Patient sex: M
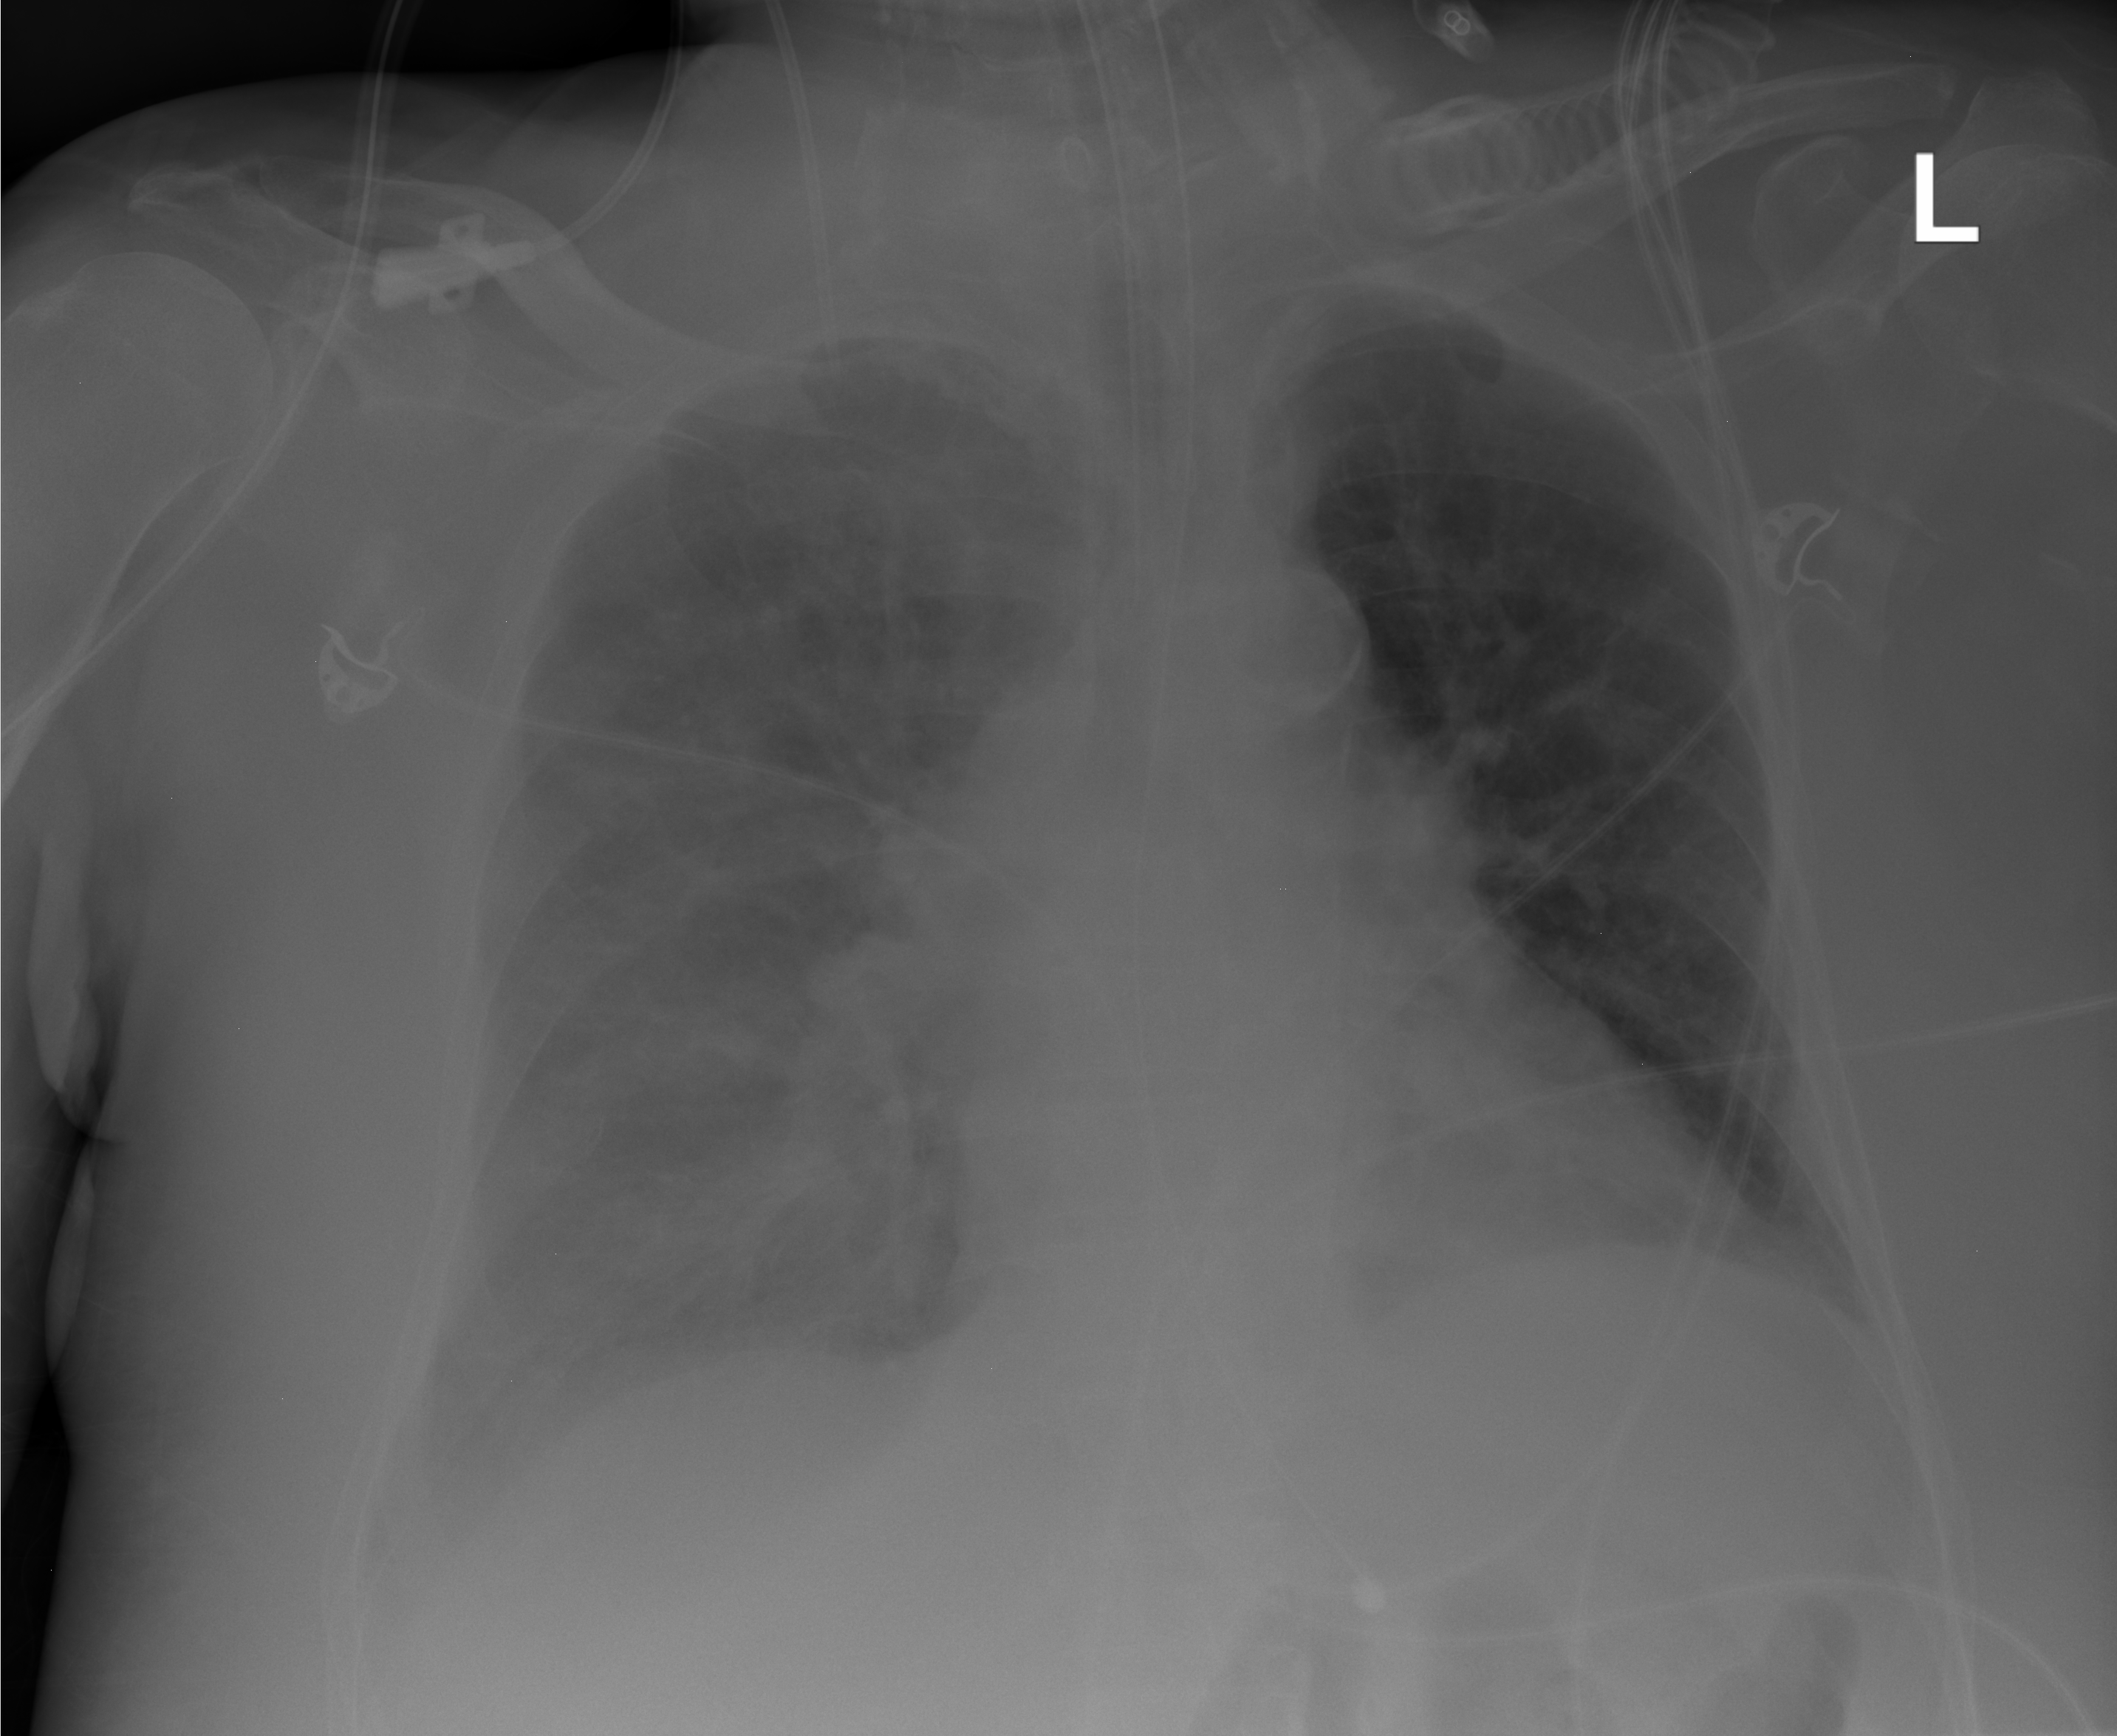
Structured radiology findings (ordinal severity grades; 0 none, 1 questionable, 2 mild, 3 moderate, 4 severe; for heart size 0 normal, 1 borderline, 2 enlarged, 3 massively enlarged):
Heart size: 1
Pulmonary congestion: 0
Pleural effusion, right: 2
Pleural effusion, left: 0
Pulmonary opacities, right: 0
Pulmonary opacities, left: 0
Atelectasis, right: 0
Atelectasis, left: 0